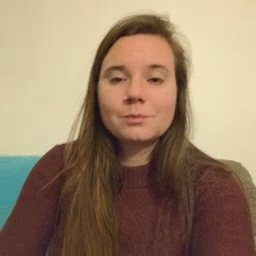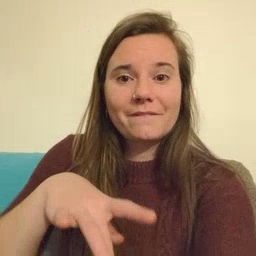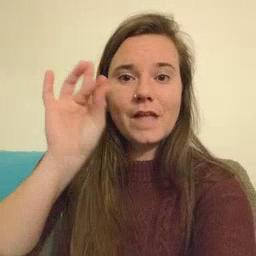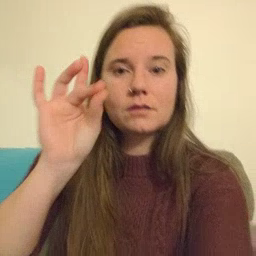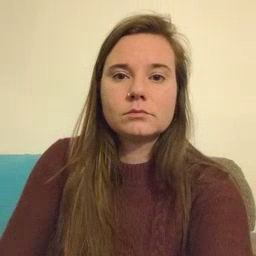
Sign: find